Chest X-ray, PA view. Patient: 66 years old, sex M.
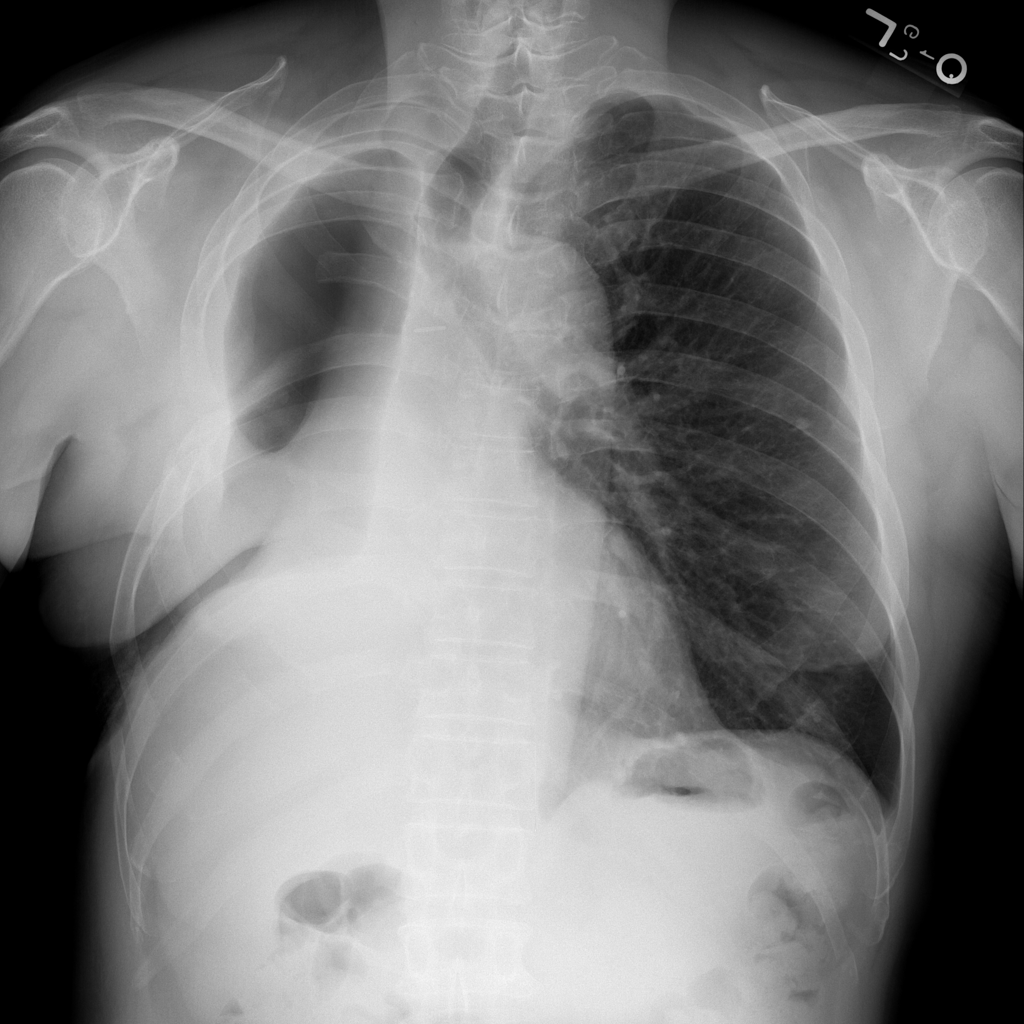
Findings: No Finding